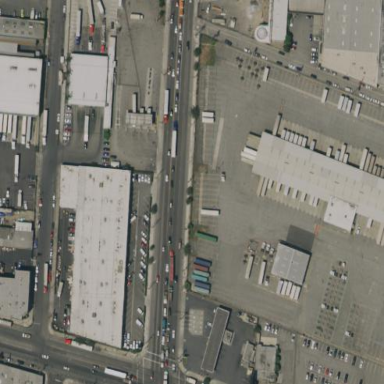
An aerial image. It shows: Warehouse building.